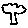
Label: tree